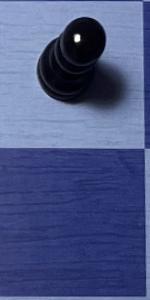
Label: Empty